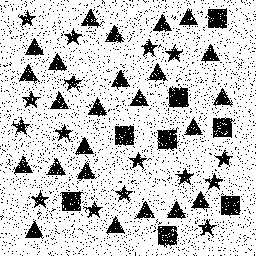
Squares: 8
Triangles: 24
Stars: 16
Total shapes: 48